Interaction volume radius: 10 \u00c5
Interaction volume height: 25 \u00c5
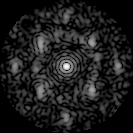
Disorder parameter: 0.5589